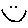
Label: smiley face